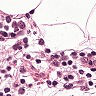
Metastatic tissue present: yes